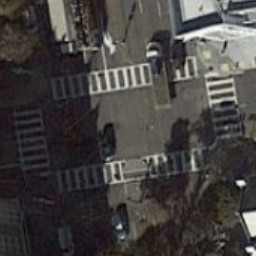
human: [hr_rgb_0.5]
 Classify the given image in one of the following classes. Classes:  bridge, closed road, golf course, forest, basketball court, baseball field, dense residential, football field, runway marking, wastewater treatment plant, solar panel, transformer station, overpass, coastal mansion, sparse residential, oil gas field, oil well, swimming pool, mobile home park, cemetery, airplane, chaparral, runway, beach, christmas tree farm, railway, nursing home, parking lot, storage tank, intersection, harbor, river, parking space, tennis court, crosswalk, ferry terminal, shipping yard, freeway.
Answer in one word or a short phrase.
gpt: crosswalk